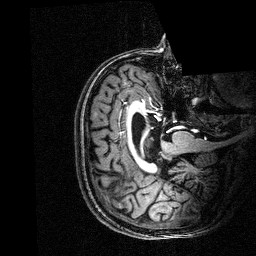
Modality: T1w
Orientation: axial
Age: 24
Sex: female